Question: I have created tabs using bootstrap in JSP. First tab contains a select tag and based on the selected value some other tabs are displayed and some tabs are hidden.
Here is my code
'''
<div class="navbar btn-navbar">
<div id="tabs" class="tabbable">
<ul id="myTab" class="nav nav-tabs">
<li class="active"><a href="#datacollector" target="main"
data-toggle="tab">Data Collector</a></li>
<div id="fromDB" class="selectDataloadType" style="display: none;">
<li><a href="#fromDB" target="main"
data-toggle="tab">Data Load Database</a></li> </div>
<div id="fromFile" class="selectDataloadType" style="display: none;">
<li><a href="#fromFile" target="main"
data-toggle="tab">Data Load File</a></li> </div>
<div id="email" class="selectDataloadType" style="display: none;">
<li><a href="#email" target="main"
data-toggle="tab">Data Load Email</a></li> </div>
<div id="webServices" class="selectDataloadType" style="display: none;">
<li><a href="#webServices" target="main"
data-toggle="tab">Data Load Web</a></li> </div>
<li><a href="#datamap" target="main"
data-toggle="tab">Data Map</a></li>
<li><a href="#schedule" target="main" data-toggle="tab">Schedule</a></li>
</ul>
<br> <br> <br>
<div id="myTabContent" class="tab-content">
<div class="tab-pane fade in active" id="datacollector">
<div class="container">
<div class="row">
<div class="span8">
<form name="selectType" action="selectType"
onsubmit="return validateForm()" target="#fromDB" method="get">
<fieldset>
<label class="control-label" for="dataloadType">Data
load Type:</label> <select id="dataloadType" name="dataloadType">
<option>Choose Data load Type</option>
<option value="fromDB">From Database</option>
<option value="fromFile">From File</option>
<option value="email">E-mail</option>
<option value="webServices">Web Services</option>
</select>
<p>
<button type="submit" class="btn btn-success">Submit</button>
</p>
</fieldset>
</form>
</div>
</div>
</div>
</div>
<div class="tab-pane fade" id="fromDB">
<iframe src="GenericFileUpload.jsp" width="1250" height="400"></iframe>
</div>
<div class="tab-pane fade" id="fromFile">
<iframe src="GenericDB.jsp" width="1250" height="400"></iframe>
</div>
<div class="tab-pane fade" id="email">
<iframe src="EmailService.jsp" width="1250" height="400"></iframe>
</div>
<div class="tab-pane fade" id="webServices">
<iframe src="WebService.jsp" width="1250" height="400"></iframe>
</div>
<div class="tab-pane fade" id="datamap">
<iframe src="DataFieldMapping.jsp" width="1250" height="400"></iframe>
</div>
<div class="tab-pane fade" id="schedule">
<iframe src="UploadConfiguration.jsp" width="1250" height="400"></iframe>
</div>
</div>
</div>
</div>
'''
And my script is
'''
<script>
$(function() {
$('#dataloadType').change(function(){
$('.selectDataloadType').hide();
$('#' + $(this).val()).show();
var value = $(this).val();
$('#tabs').tabs('select',value);
});
});
</script>
'''
And I have a problem here.
In the '<li>' tag 3 are using the DIV tag because those 3 are hidden and displayed based on SELECT value. Script is working fine and it will display only the tab which is based on the selected value. But the real problem is, the one which will be displaying is not a tab. It is showing as a Link only and I am not able to open that Tab. What should I do?
Its showing like this

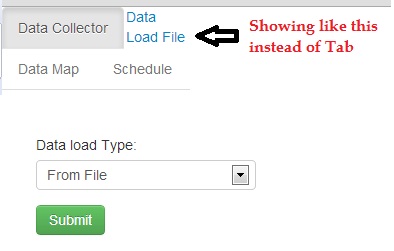
Answer: I got its answer. Do not add 'DIV' in 'LI'. Instead, add the and to the itself
'''
<div class="navbar btn-navbar">
<div id="tabs" class="tabbable">
<ul id="myTab" class="nav nav-tabs">
<li class="active"><a href="#datacollector" target="main"
data-toggle="tab">Data Collector</a></li>
<li id="fromDB" class="selectDataloadType" style="display: none;"><a
href="#fromDatabase" target="main" data-toggle="tab">Data Load
Database</a></li>
<li id="fromFile" class="selectDataloadType" style="display: none;"><a
href="#fromFiles" target="main" data-toggle="tab">Data Load
File</a></li>
<li id="email" class="selectDataloadType" style="display: none;"><a
href="#fromEmail" target="main" data-toggle="tab">Data Load
Email</a></li>
<li id="webServices" class="selectDataloadType"
style="display: none;"><a href="#fromWebServices"
target="main" data-toggle="tab">Data Load Web</a></li>
<li><a href="#datamap" target="main" data-toggle="tab">Data
Map</a></li>
<li><a href="#schedule" target="main" data-toggle="tab">Schedule</a></li>
</ul>
'''